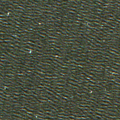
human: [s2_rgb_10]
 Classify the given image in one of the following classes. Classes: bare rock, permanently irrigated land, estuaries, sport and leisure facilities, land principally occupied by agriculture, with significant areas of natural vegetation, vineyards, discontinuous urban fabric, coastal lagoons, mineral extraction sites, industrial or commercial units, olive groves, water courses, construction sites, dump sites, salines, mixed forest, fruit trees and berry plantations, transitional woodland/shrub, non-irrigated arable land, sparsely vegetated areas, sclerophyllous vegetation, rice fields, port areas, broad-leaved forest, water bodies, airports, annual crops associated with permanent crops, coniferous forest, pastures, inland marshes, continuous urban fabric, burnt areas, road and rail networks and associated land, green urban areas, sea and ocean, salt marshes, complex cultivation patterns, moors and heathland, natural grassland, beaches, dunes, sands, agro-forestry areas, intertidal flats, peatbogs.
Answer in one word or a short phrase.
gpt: sea and ocean